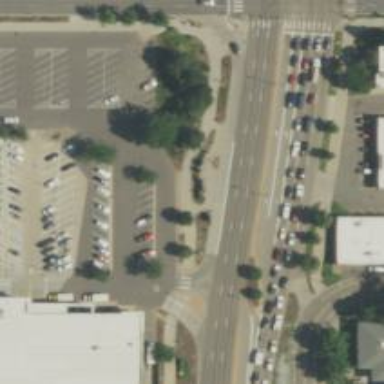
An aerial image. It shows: Primary highway with separate asphalt sidewalks.